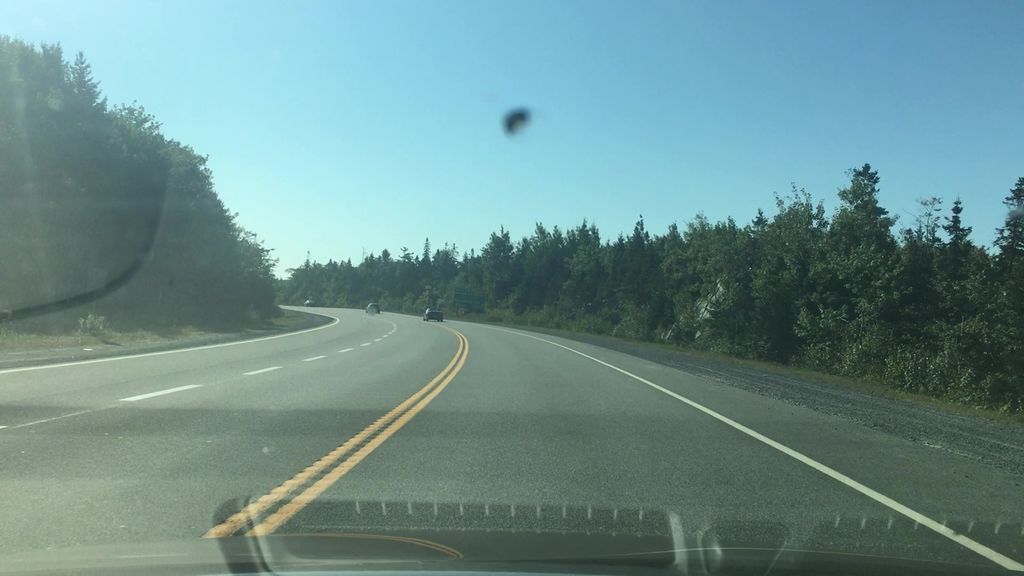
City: halifax